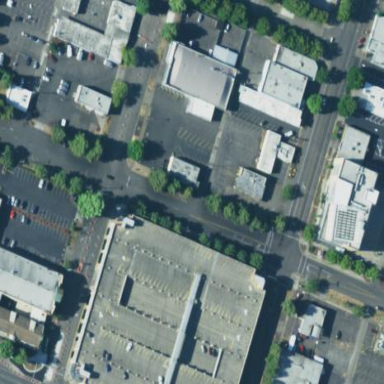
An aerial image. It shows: Commercial area with car shop.